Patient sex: F
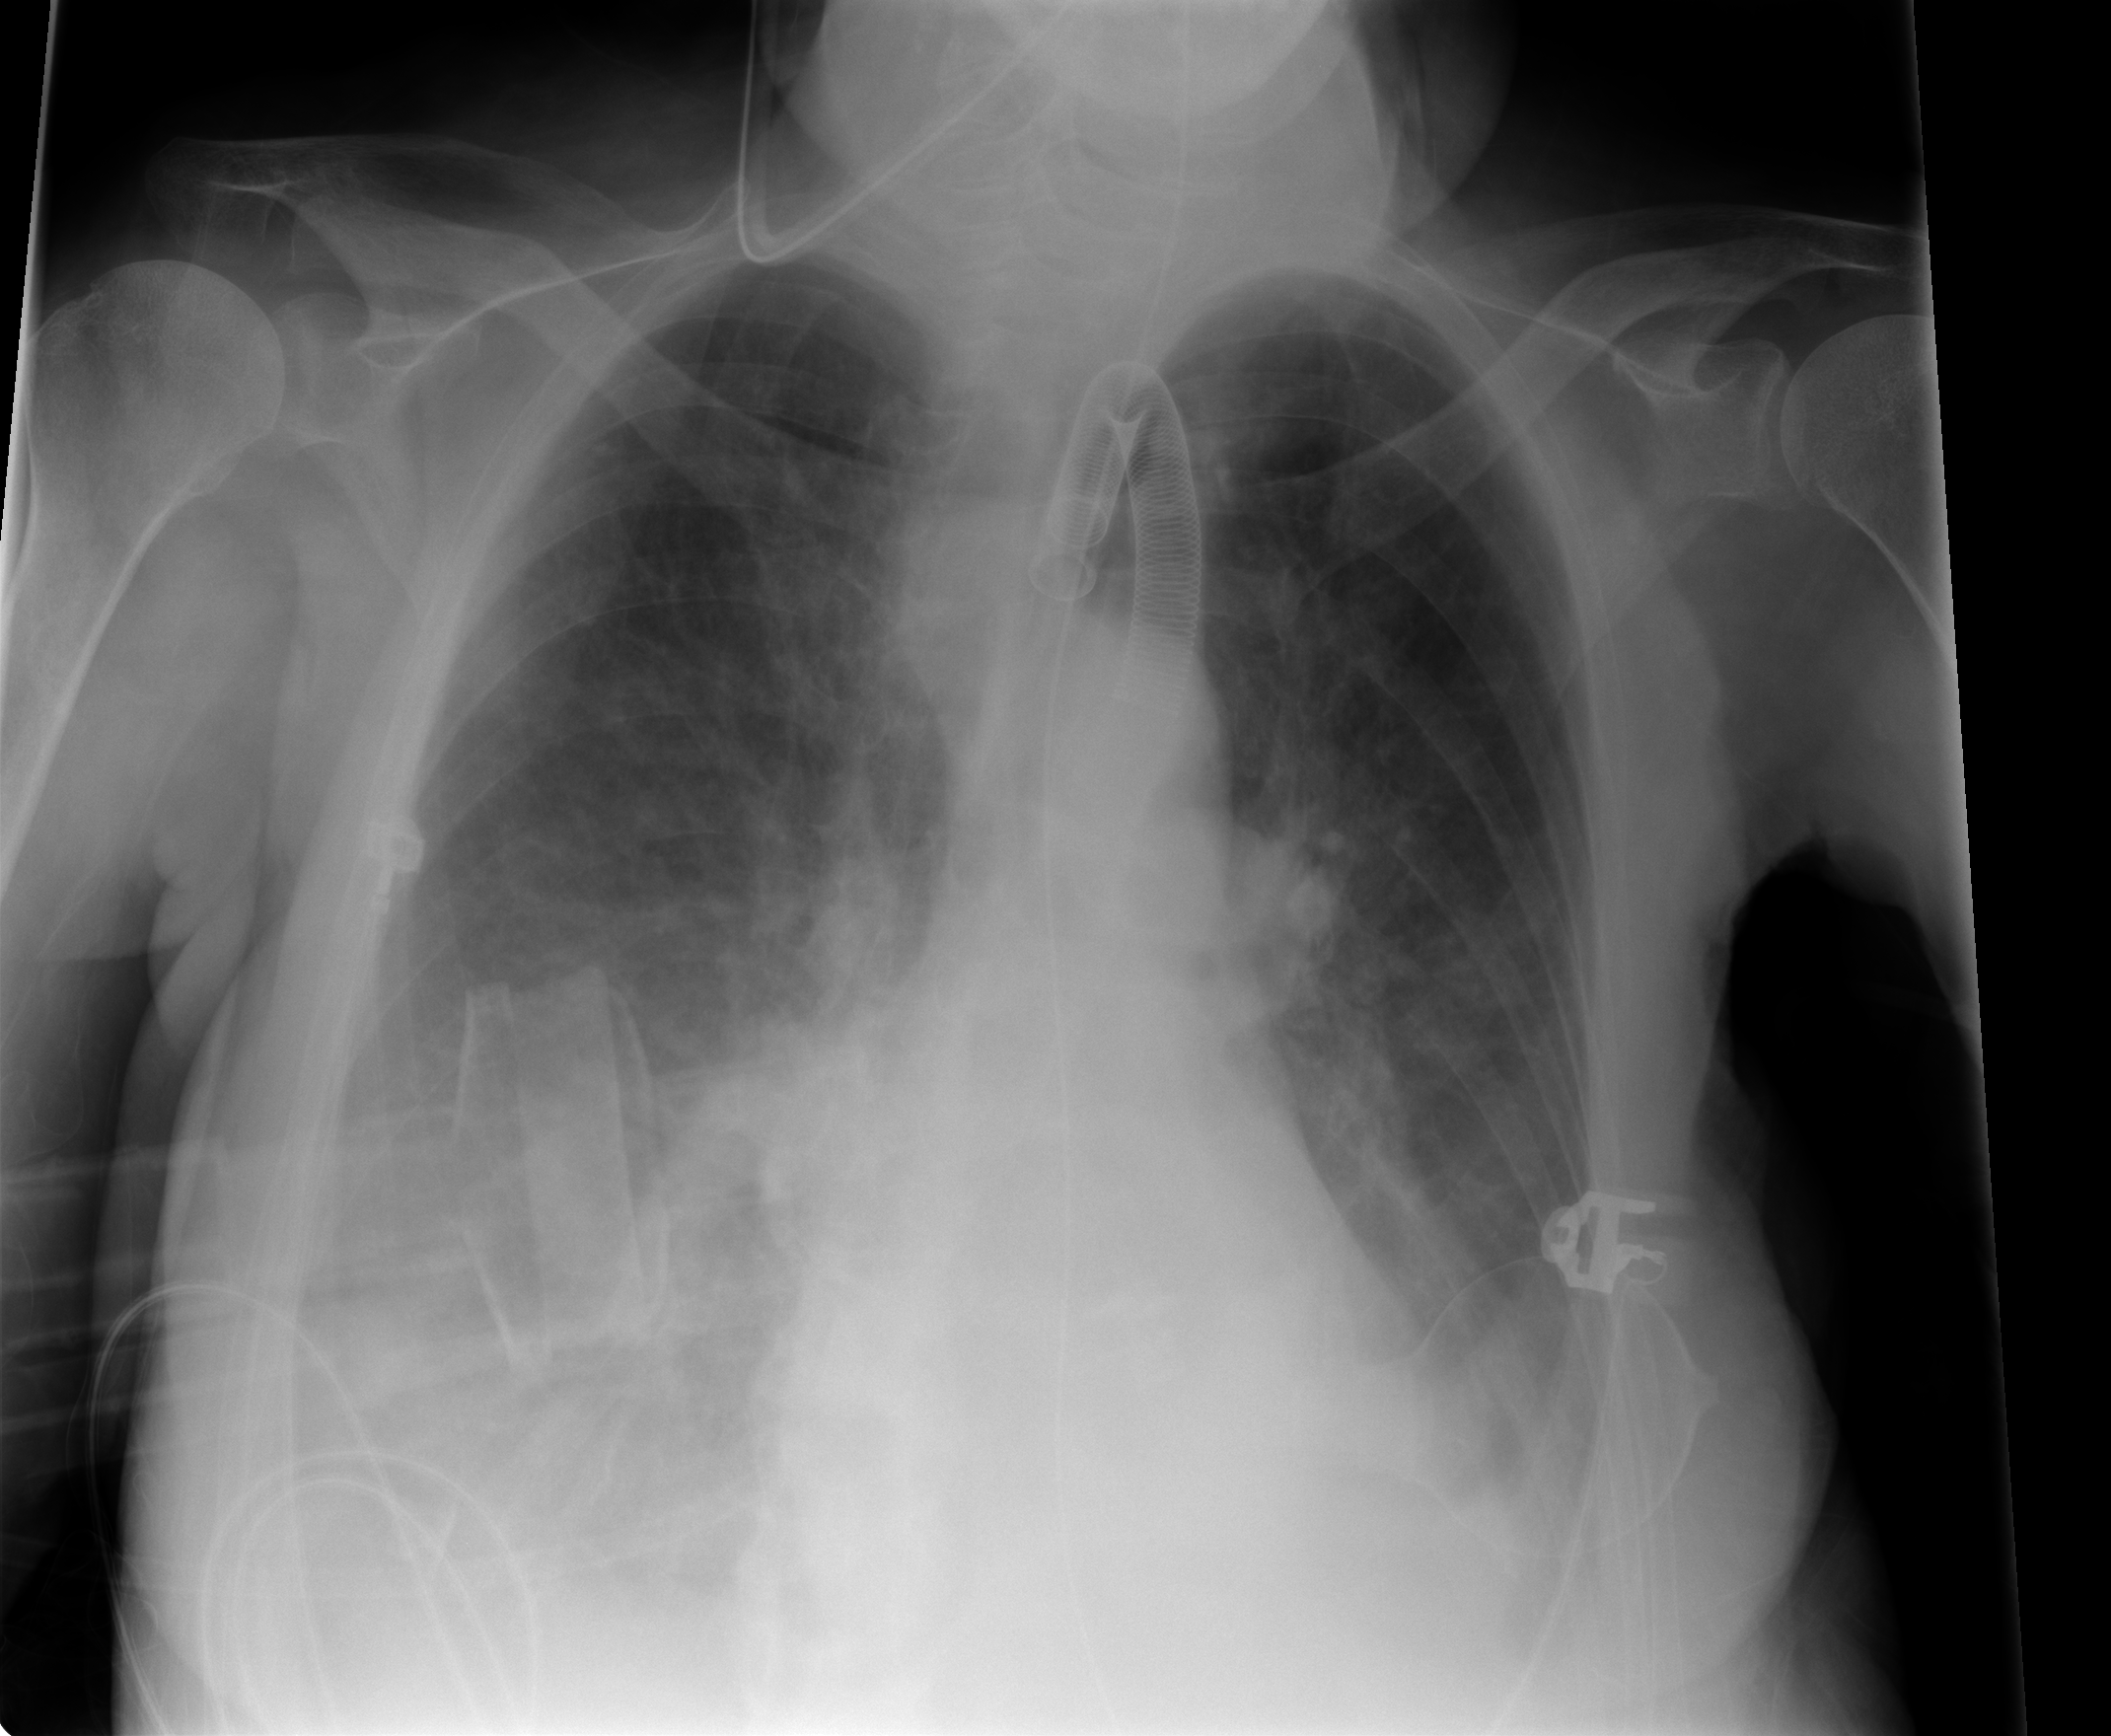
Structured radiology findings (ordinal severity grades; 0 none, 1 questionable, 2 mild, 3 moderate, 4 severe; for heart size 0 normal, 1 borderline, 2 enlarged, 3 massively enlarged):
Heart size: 0
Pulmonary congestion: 2
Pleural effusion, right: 3
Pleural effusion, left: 2
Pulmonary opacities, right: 2
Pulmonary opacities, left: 1
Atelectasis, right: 2
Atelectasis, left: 2